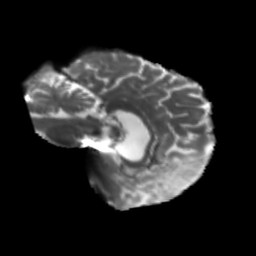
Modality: T2w
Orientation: sagittal
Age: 76
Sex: female
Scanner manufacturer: siemens
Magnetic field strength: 3 T
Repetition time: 5.25 s
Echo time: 0.08 s